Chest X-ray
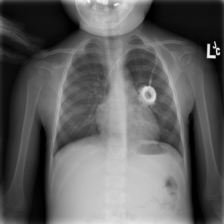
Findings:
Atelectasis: negative
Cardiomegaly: negative
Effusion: negative
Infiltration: negative
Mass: negative
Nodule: negative
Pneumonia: negative
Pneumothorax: negative
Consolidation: negative
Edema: negative
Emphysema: negative
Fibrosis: negative
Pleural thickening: negative
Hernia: negative